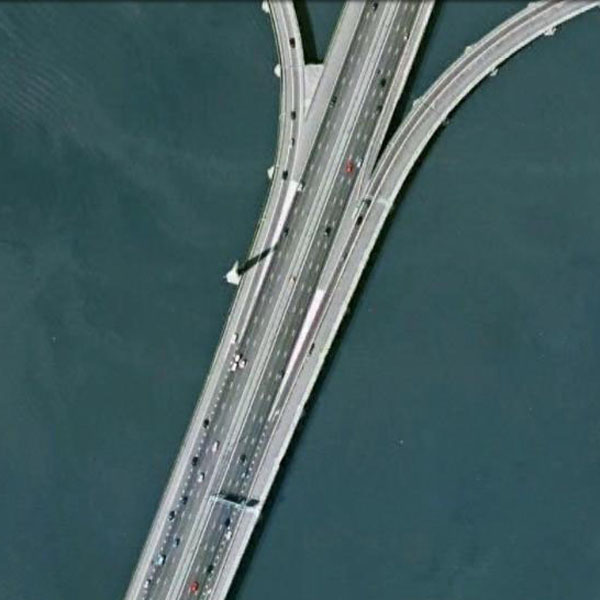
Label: Bridge